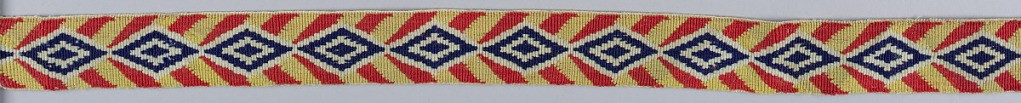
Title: Livery band
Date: late 18th century
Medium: wool, linen Technique: supplementary raised wool warp in linen plain weave foundation (velvet)
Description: Livery band of the Teding van Berkhout family of the Netherlands. Blue and white diamonds on red and yellow chevron stripes.